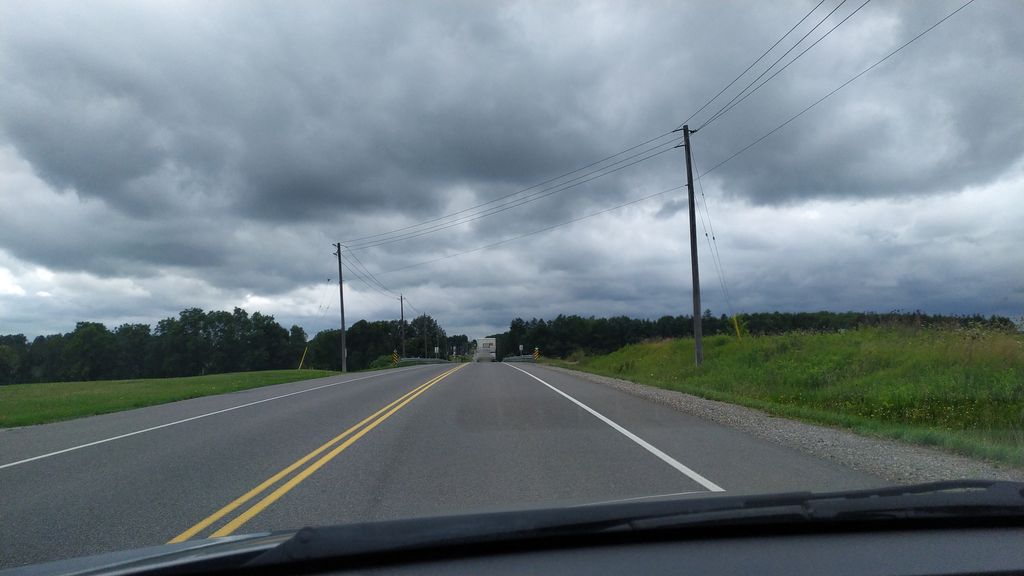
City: kitchener-waterloo